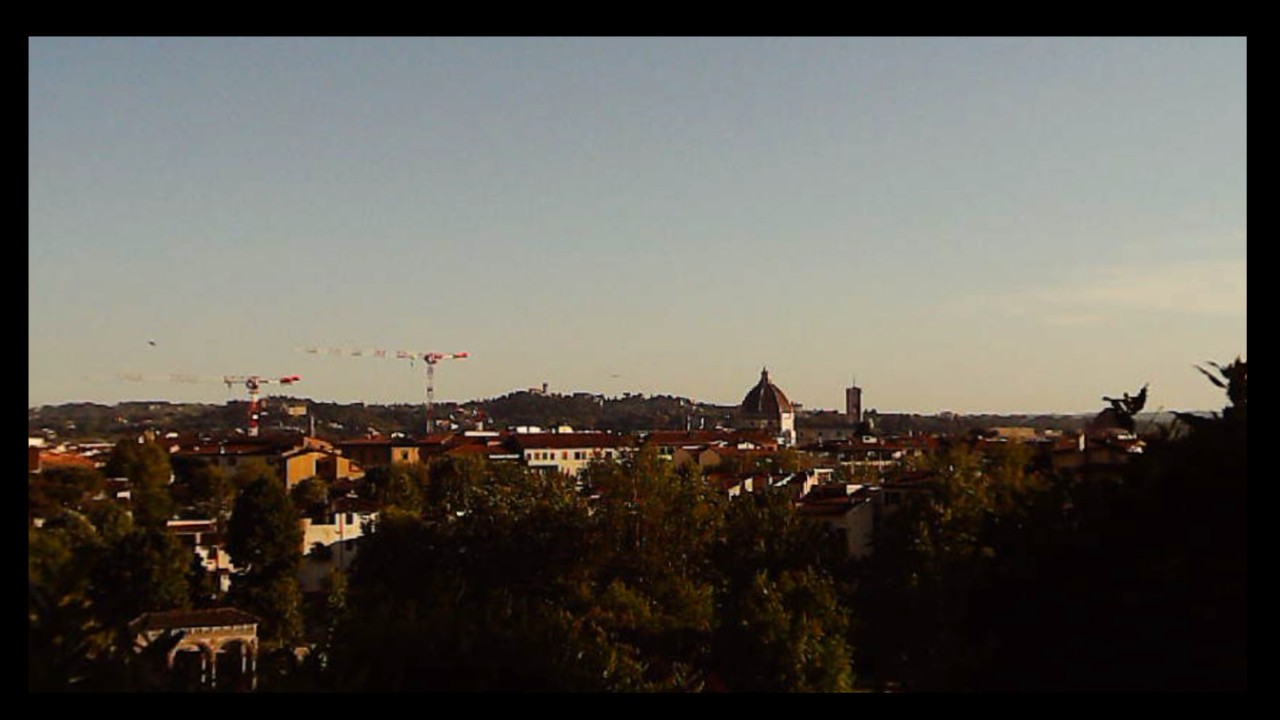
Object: Betafpv air75